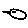
Label: bird